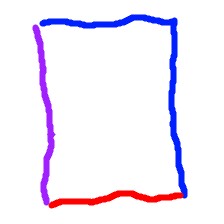
Shape: rectangle